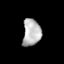
Tissue: lung
Cell type: Epithelial cells
Senescence score: 0.2228
Nuclear area (px): 475
Mean DAPI intensity: 183.642